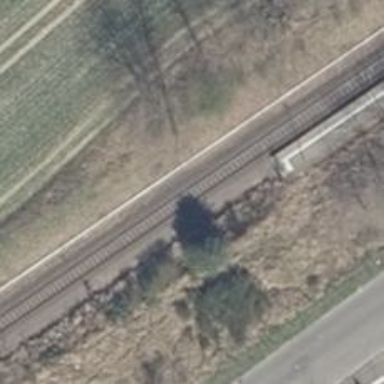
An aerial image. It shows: Railway track.